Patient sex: F
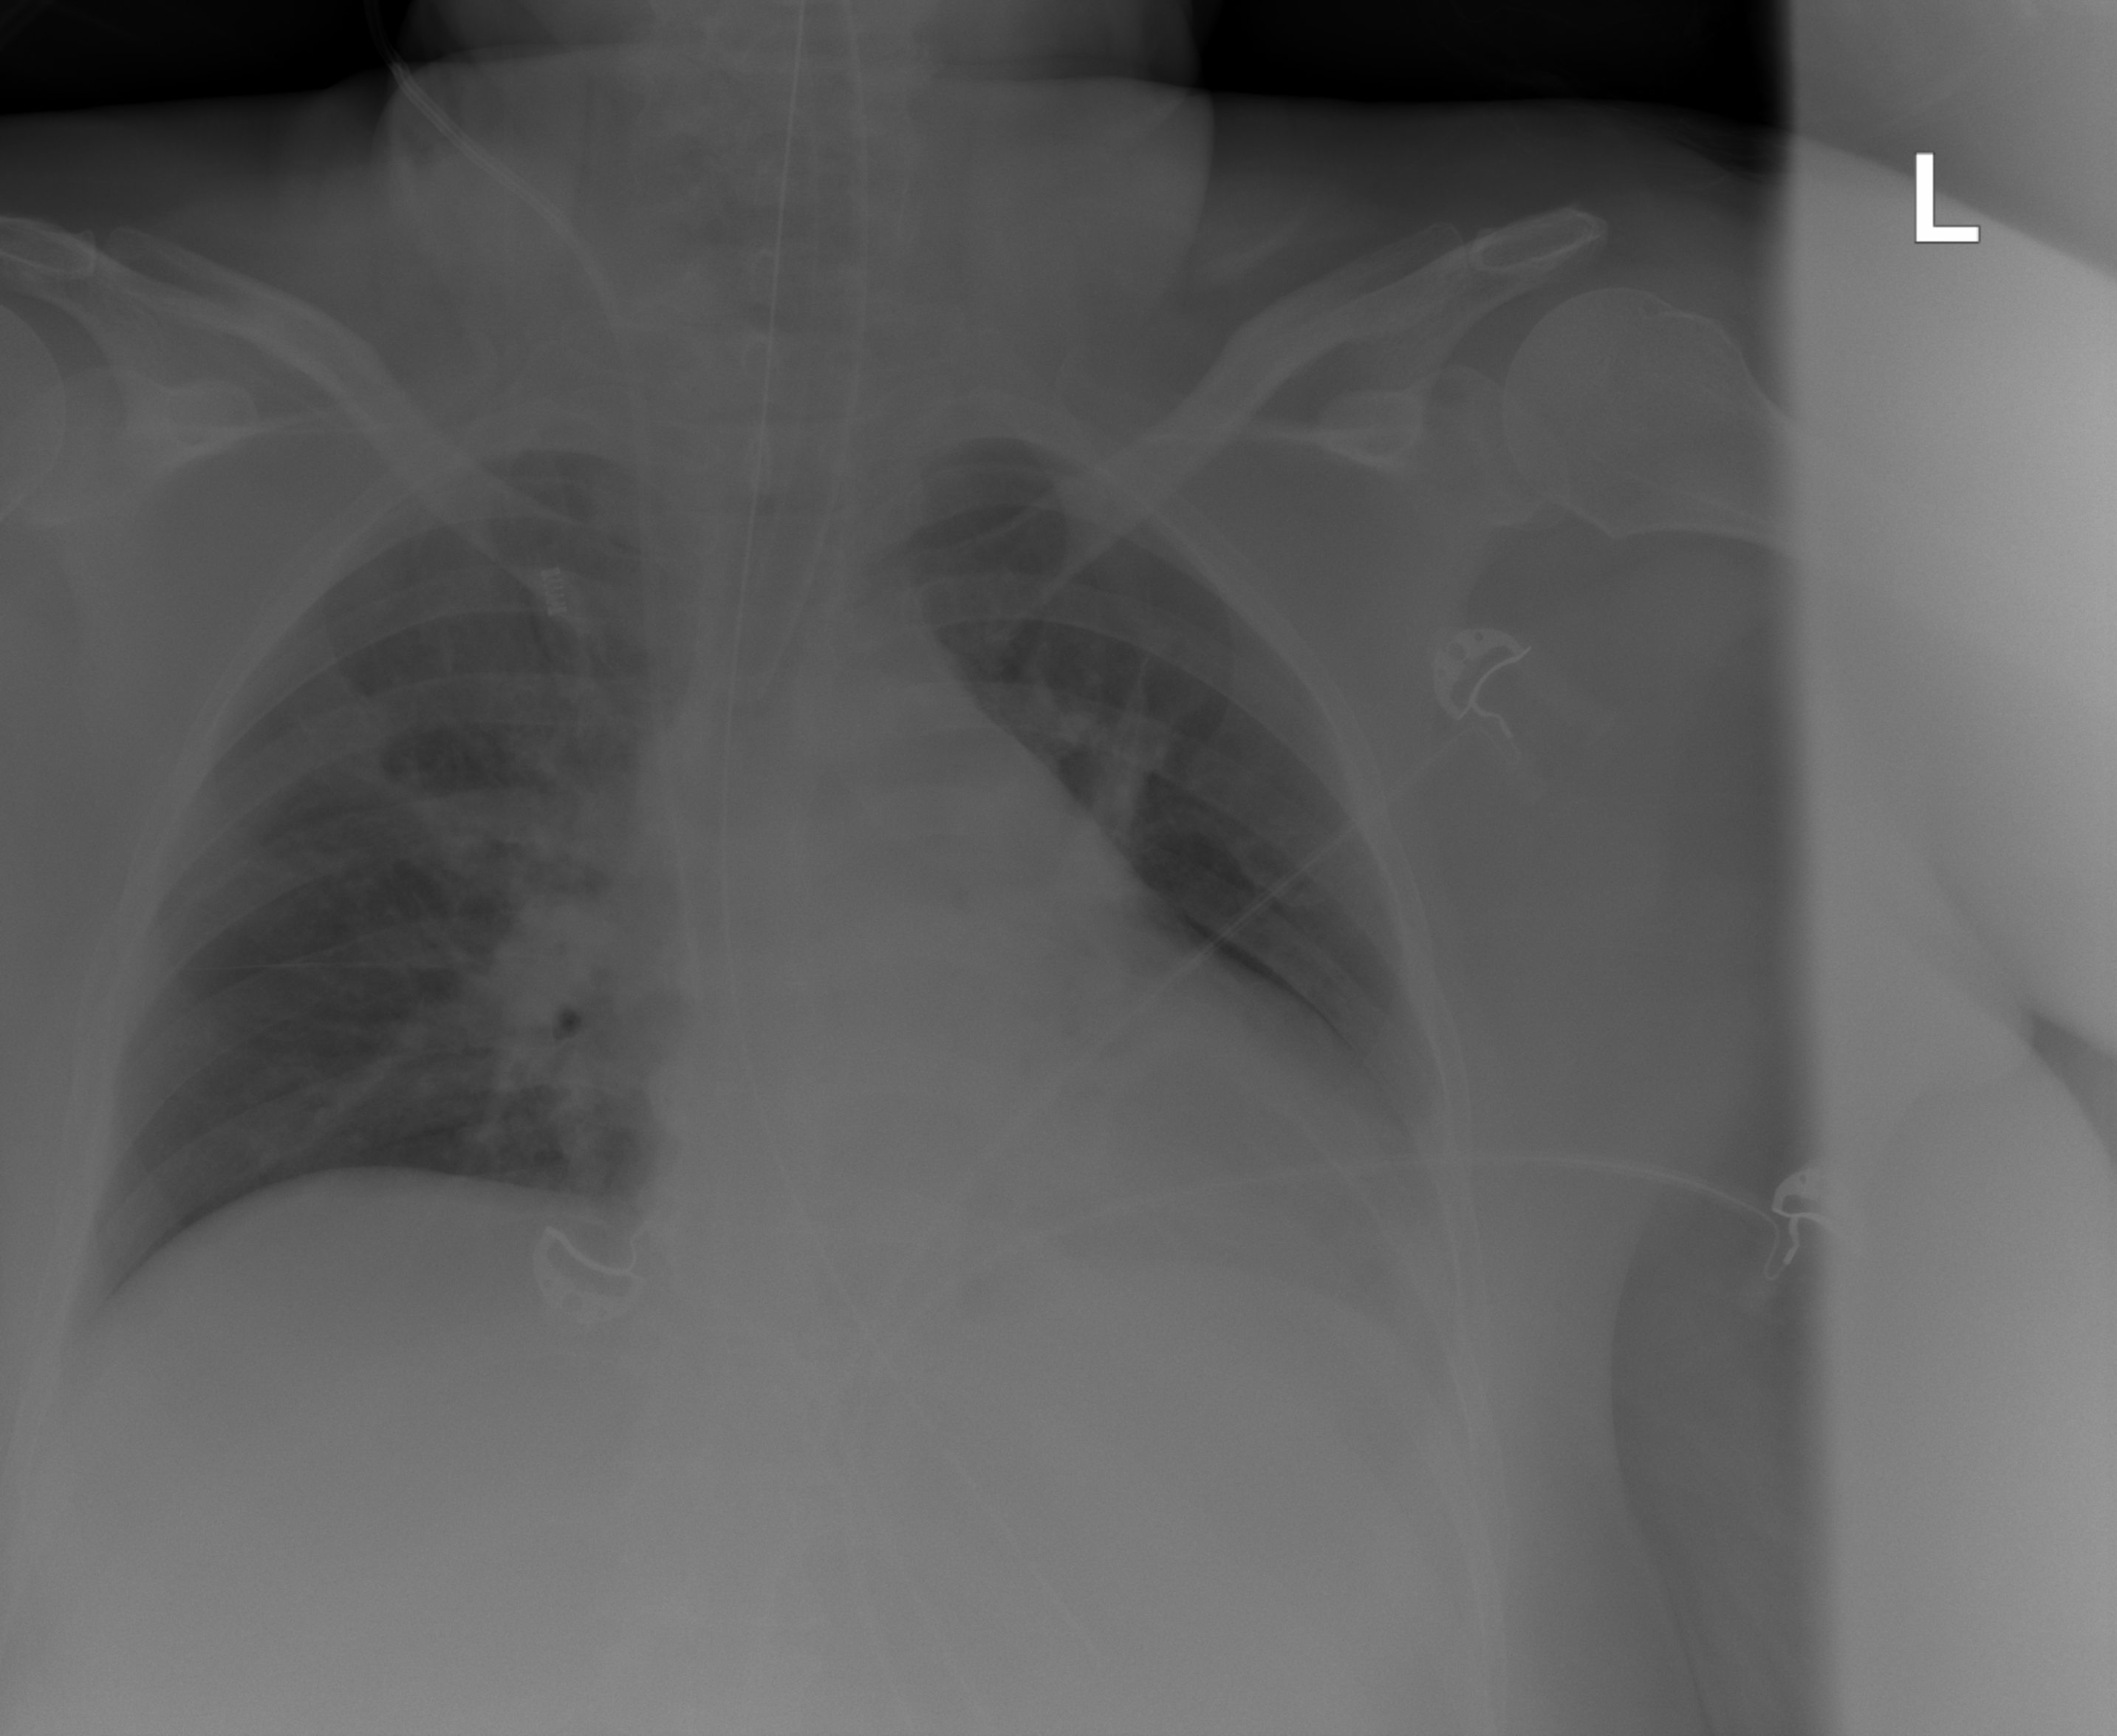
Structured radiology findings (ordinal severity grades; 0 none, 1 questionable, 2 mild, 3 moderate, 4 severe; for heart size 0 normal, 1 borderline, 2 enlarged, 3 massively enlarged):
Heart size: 1
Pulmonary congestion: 0
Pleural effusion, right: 0
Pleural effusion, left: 2
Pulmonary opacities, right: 2
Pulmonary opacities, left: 0
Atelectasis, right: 2
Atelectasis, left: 2